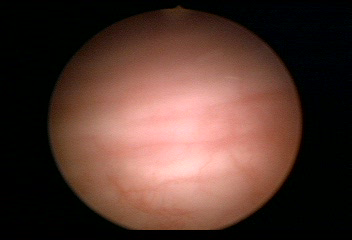
Modality: WLC
Class: Normal mucosa
Bladder cancer association: No